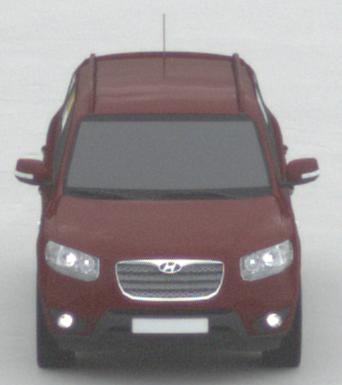
Make: Hyundai
Model: Santa Fe 2.4
Detailed model: Santa Fe (CM)
Model produced from: 2010/01
Model produced until: 2012/09
Doors: 5
Color: red
Road condition: dry road
Daytime: morning or afternoon
Contrast: low contrast